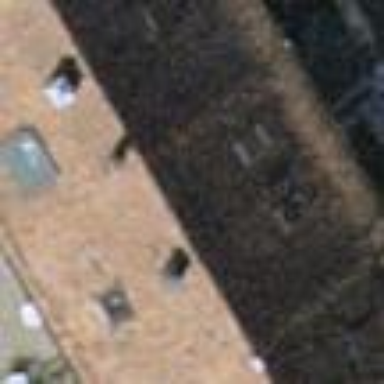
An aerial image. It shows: Terrace building.